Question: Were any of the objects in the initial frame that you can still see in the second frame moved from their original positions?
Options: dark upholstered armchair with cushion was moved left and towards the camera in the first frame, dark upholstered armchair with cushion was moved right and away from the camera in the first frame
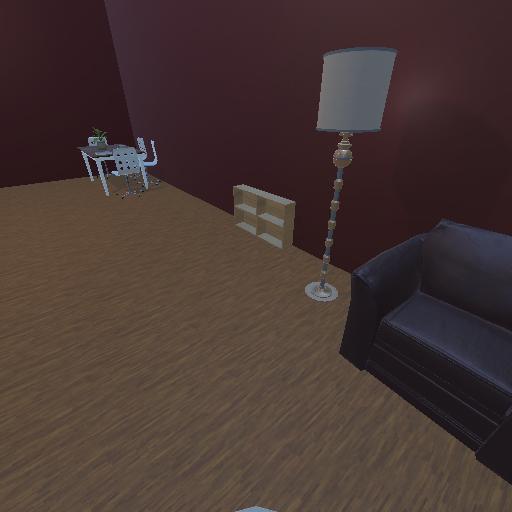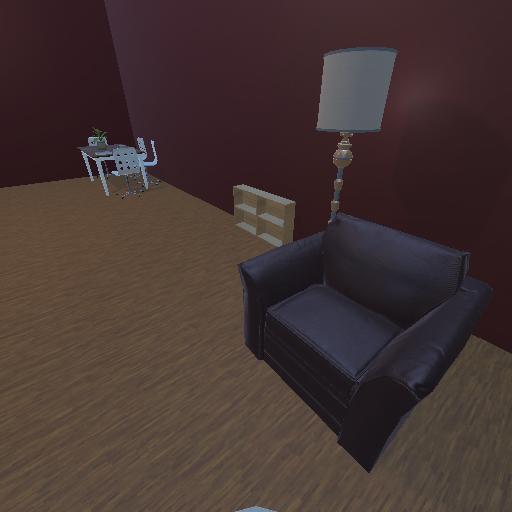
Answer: dark upholstered armchair with cushion was moved left and towards the camera in the first frame